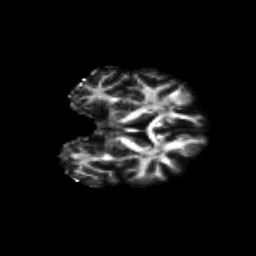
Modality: FA
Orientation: coronal
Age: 52
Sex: female
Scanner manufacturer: siemens
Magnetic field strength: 3 T
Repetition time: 4.71 s
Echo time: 0.0906 s